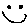
Label: smiley face